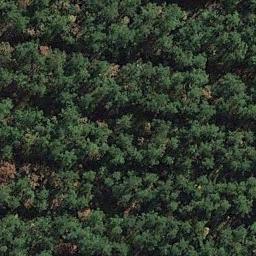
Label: forest